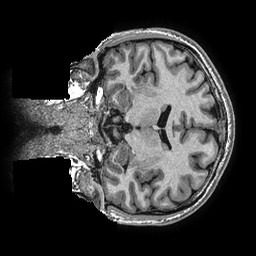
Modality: T1w
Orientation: coronal
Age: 24
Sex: male
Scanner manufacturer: ge
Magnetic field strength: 3 T
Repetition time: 0.006952 s
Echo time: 0.00292 s